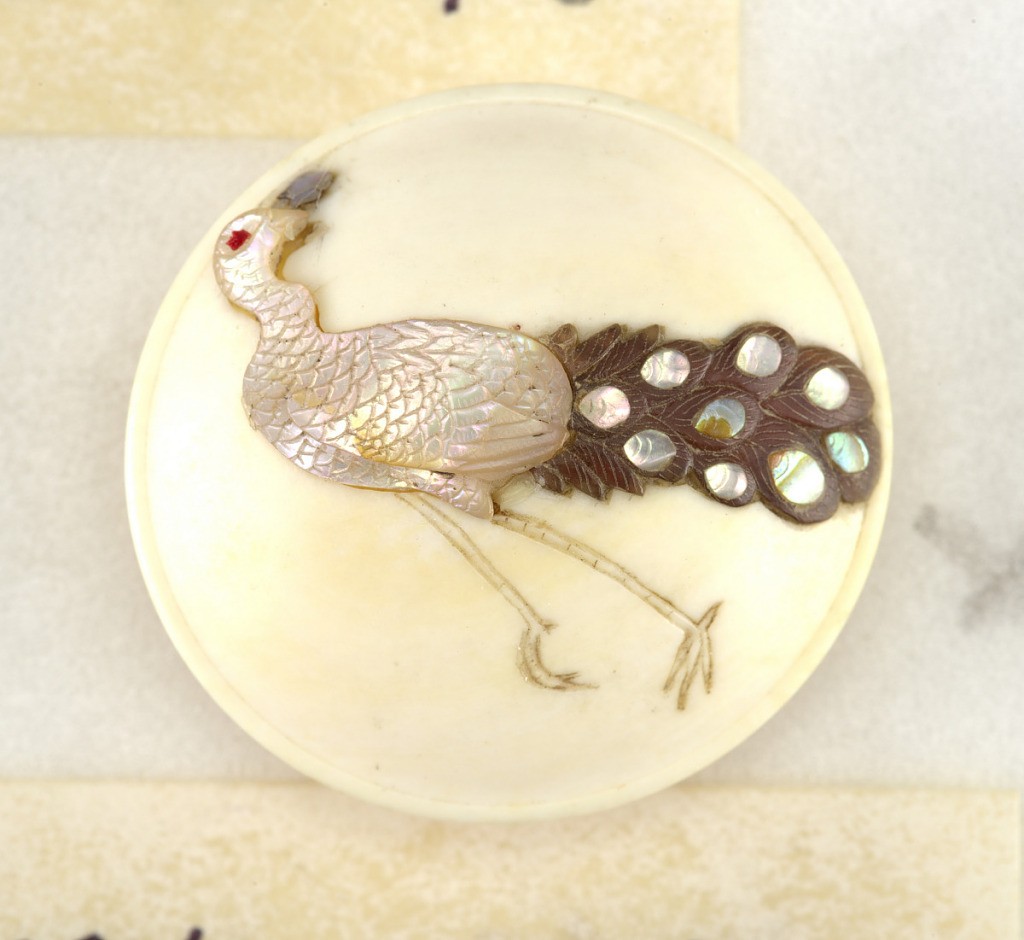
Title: Button
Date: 19th century
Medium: ivory, mother-of-pearl
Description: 1941-50-6: On card 2650